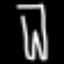
Label: pants